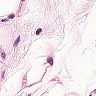
Metastatic tissue present: no